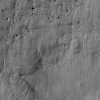
Atmospheric dust classification: not_dusty